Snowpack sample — Buffalo Mountain, Silverthorne, Colorado, USA (2/22/26, 2:02 PM MST)
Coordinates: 39.622, -106.113
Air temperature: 33 °F
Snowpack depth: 63 cm
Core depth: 50 cm
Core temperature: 28.4 °F
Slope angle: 11°, slope face: 116°
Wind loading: low
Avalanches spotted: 0
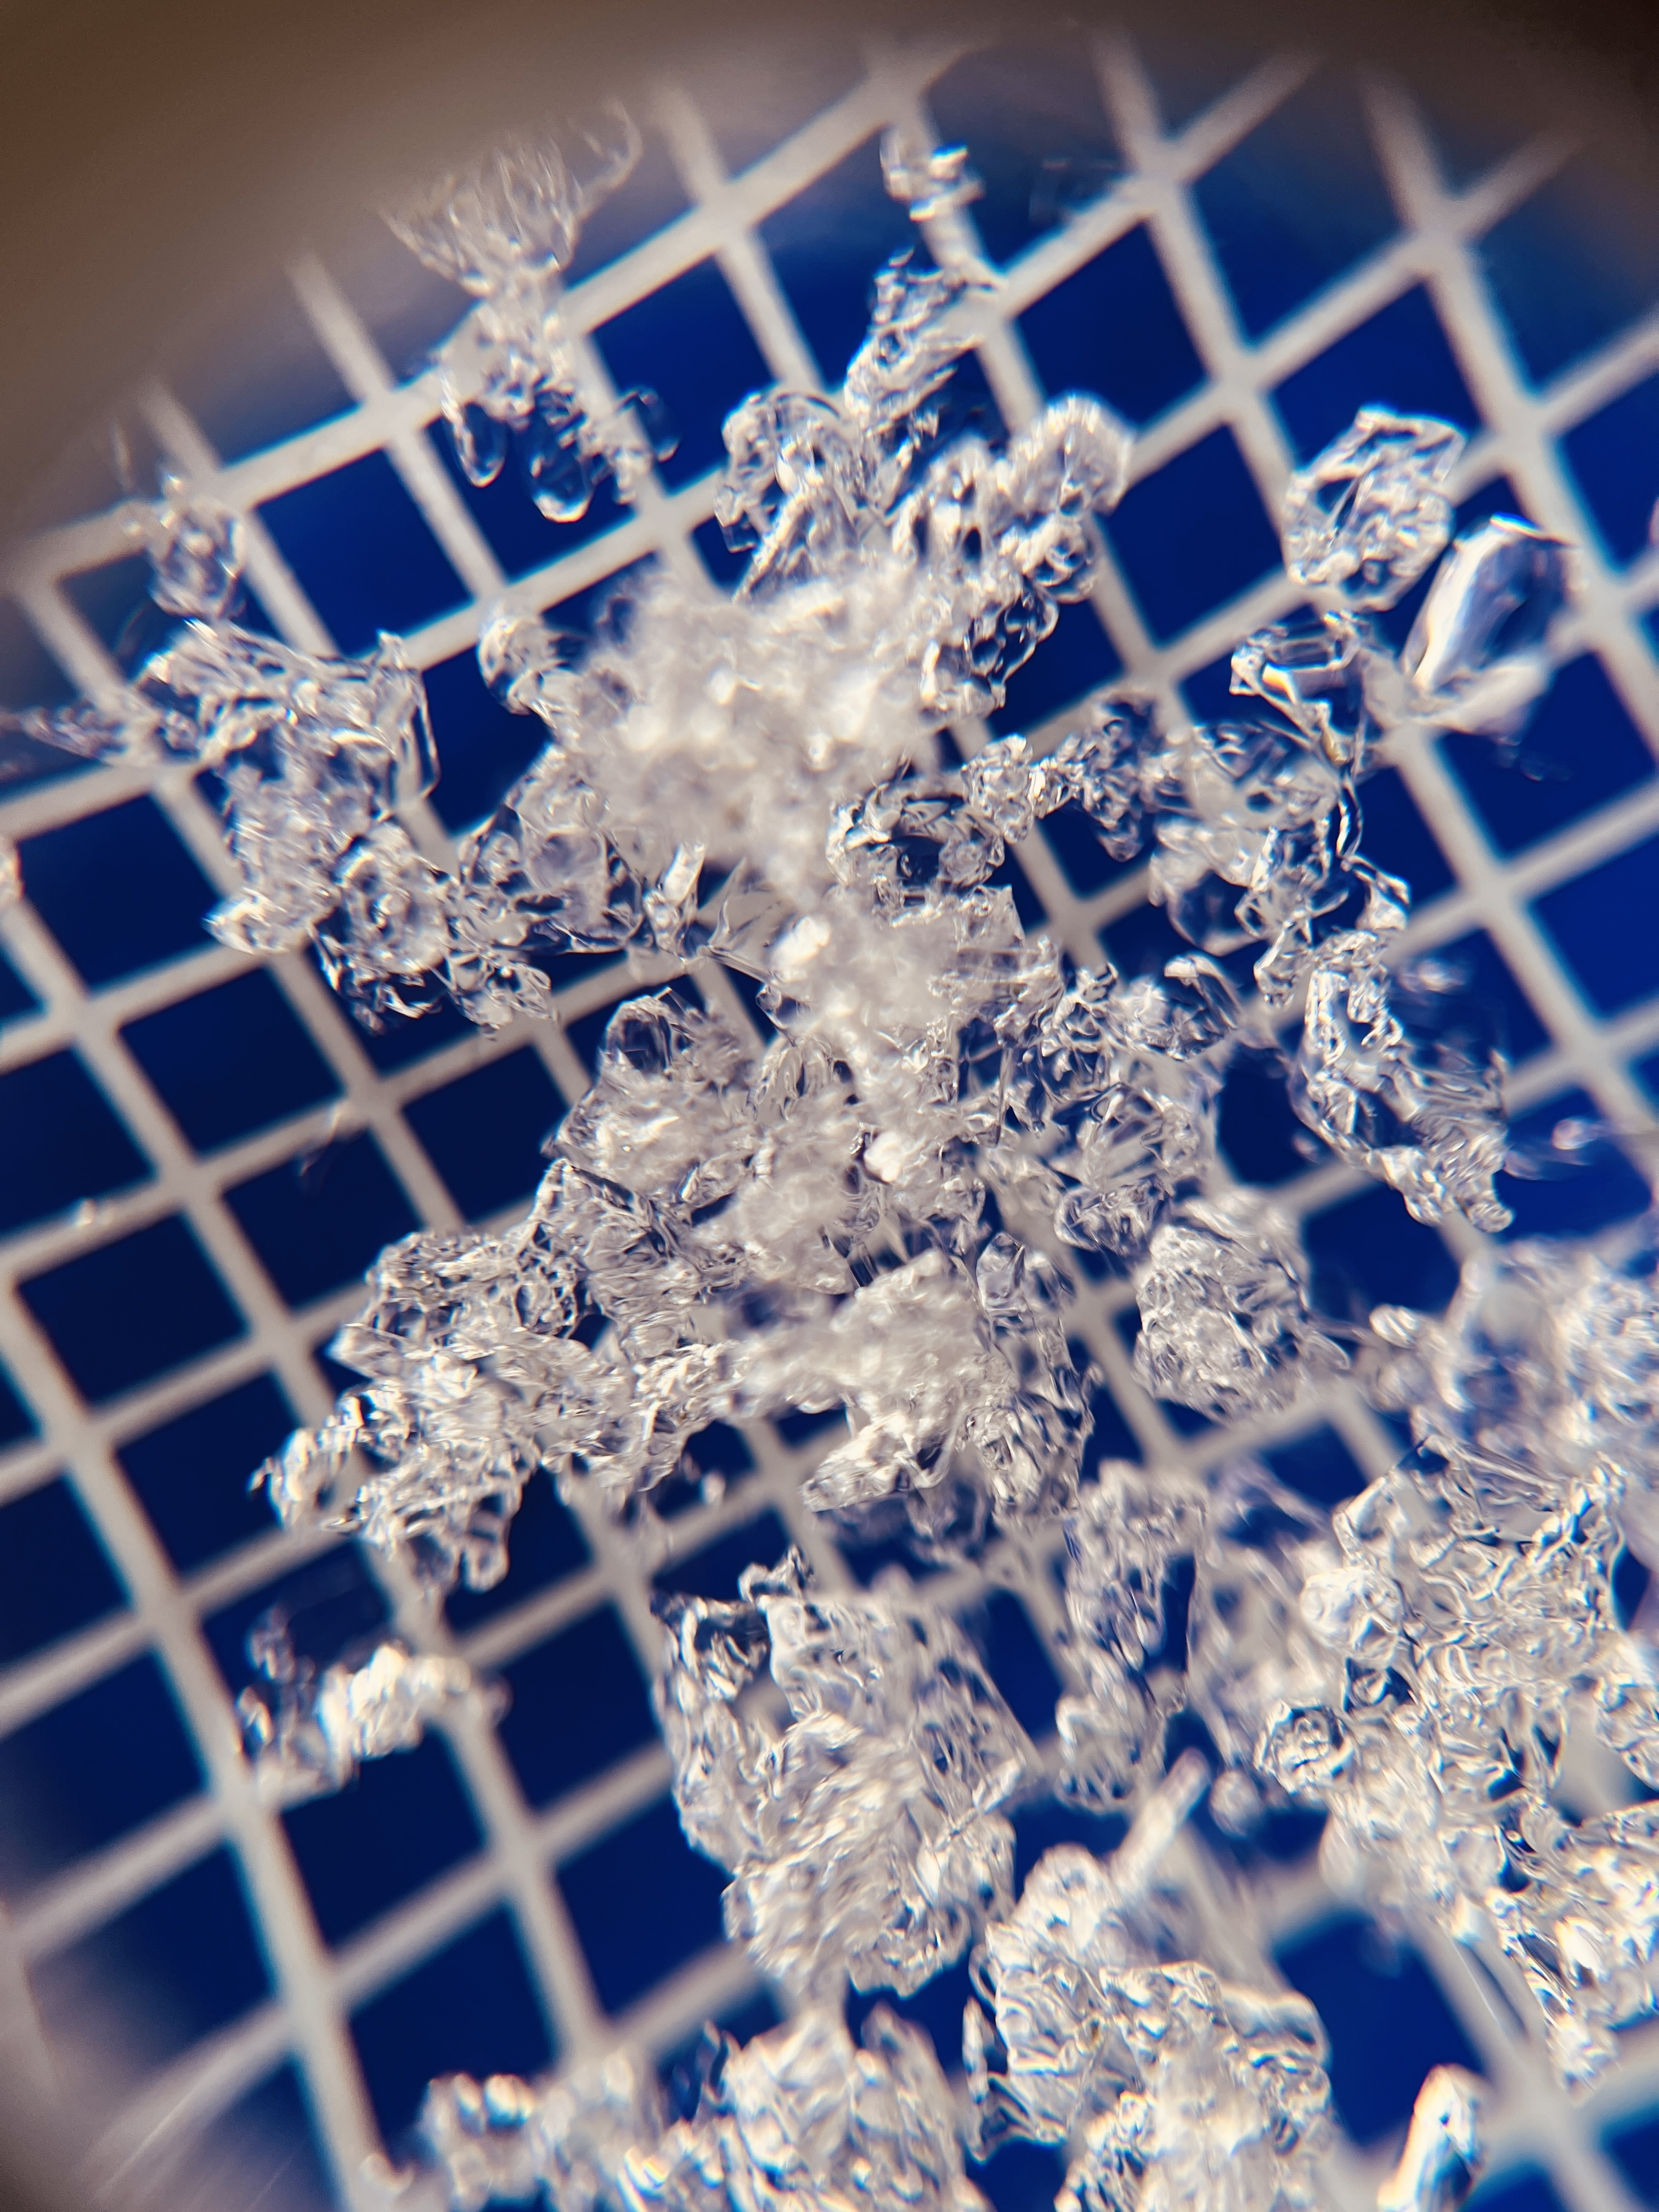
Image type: magnified_profile
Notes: In a firebreak similar to site 1, minimal wind loading with no spotted avalanches (not many faces in view though)